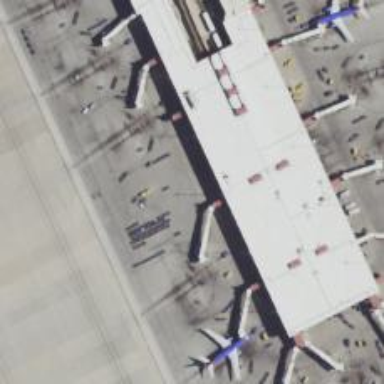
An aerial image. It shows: Airport gate.